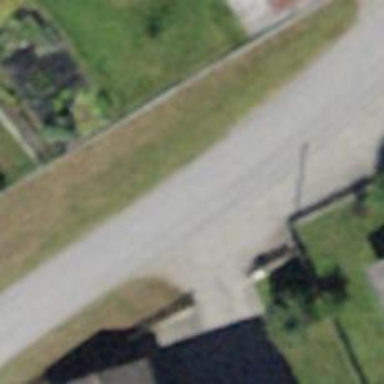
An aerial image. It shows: Smooth asphalt road in residential area.